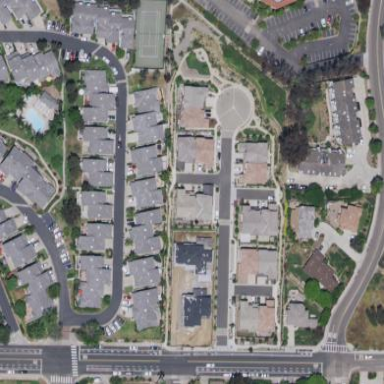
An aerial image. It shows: Neighborhood.